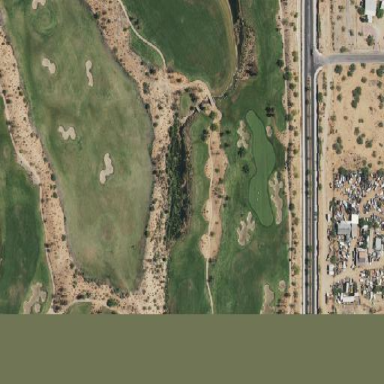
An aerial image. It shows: Grassy area designated for driving range golf.